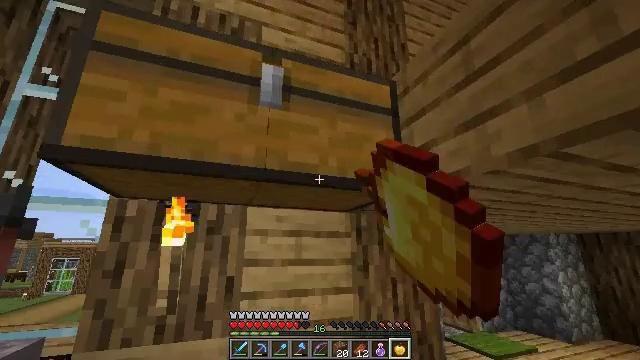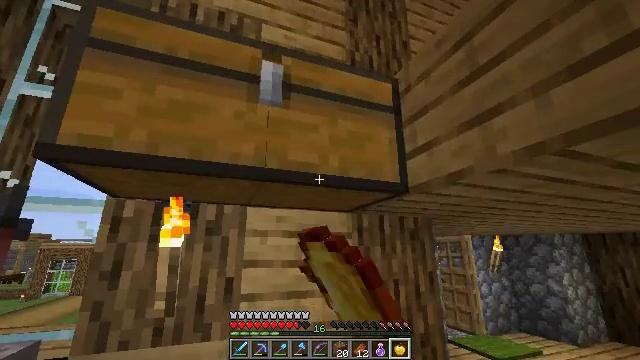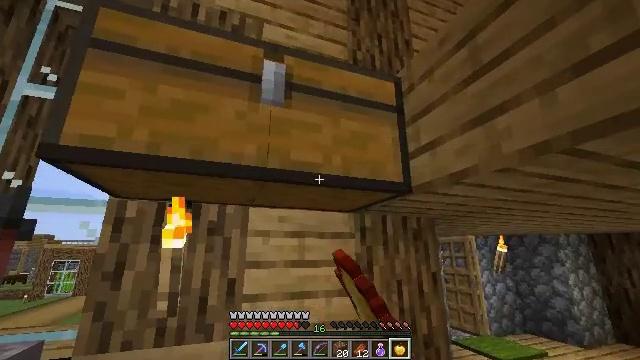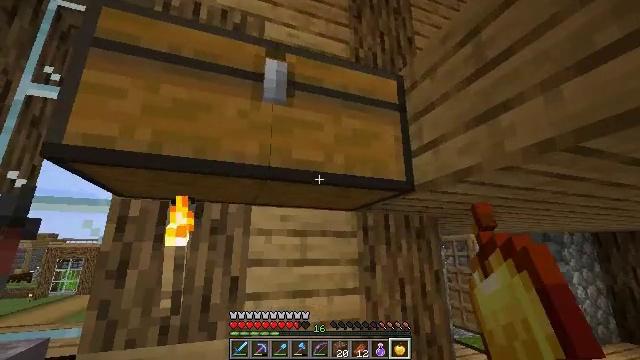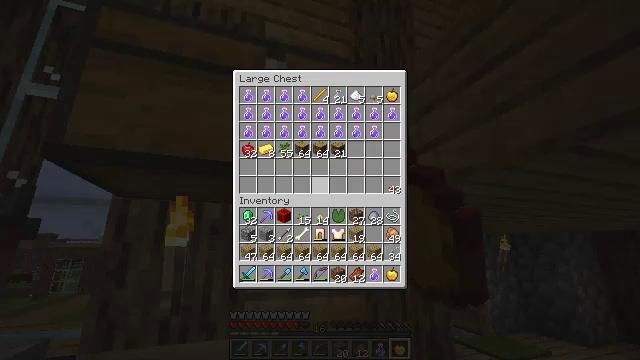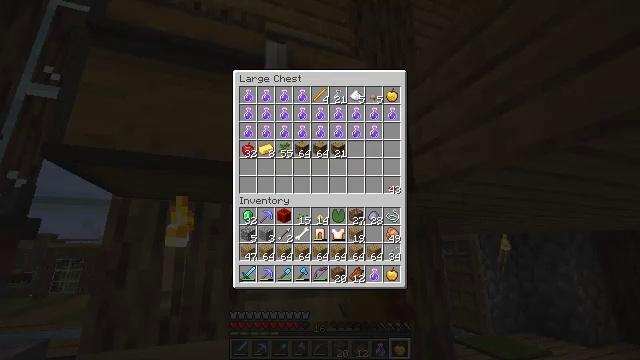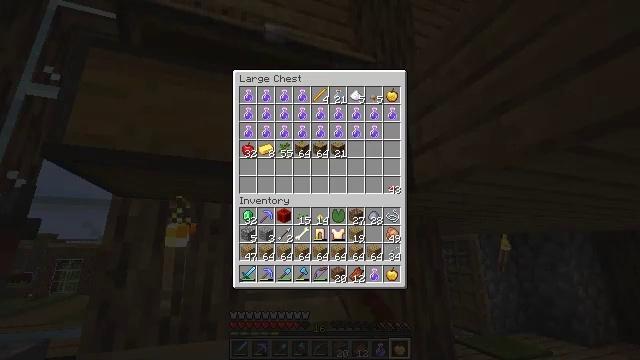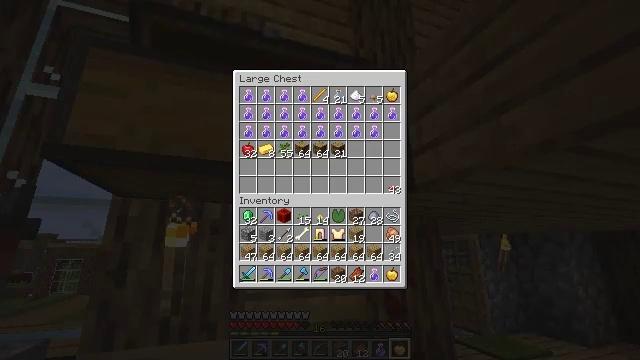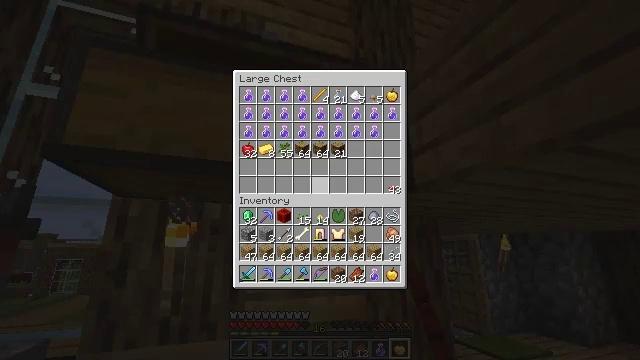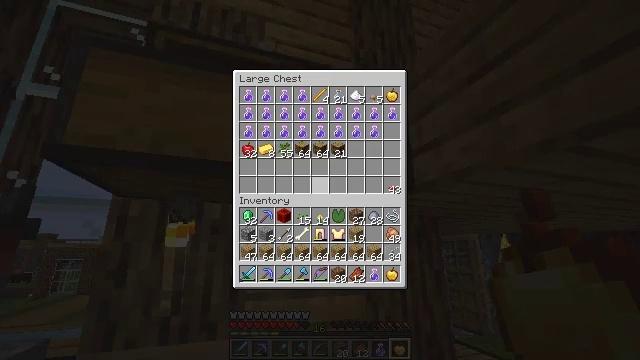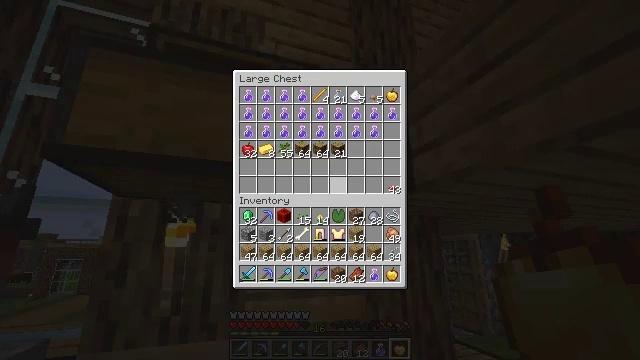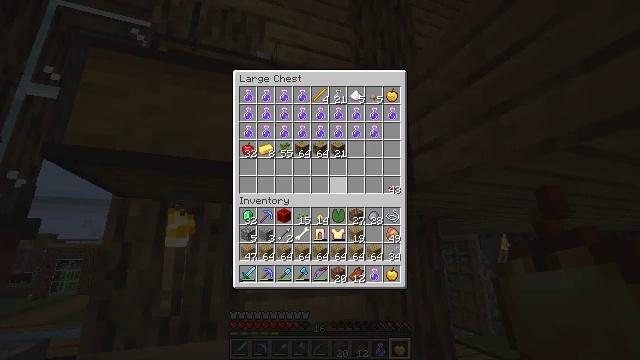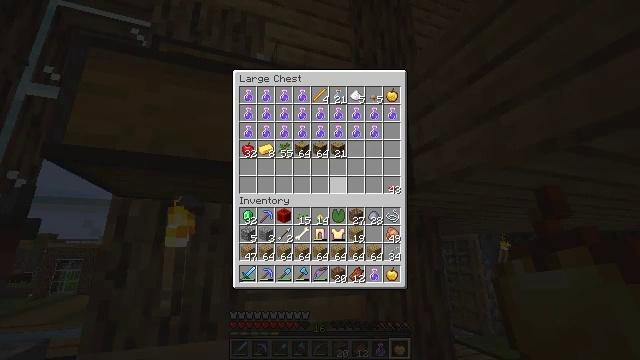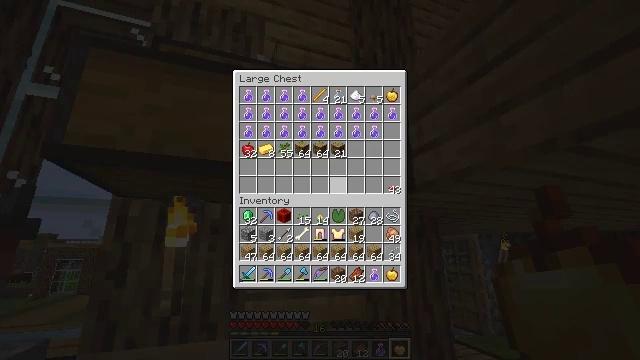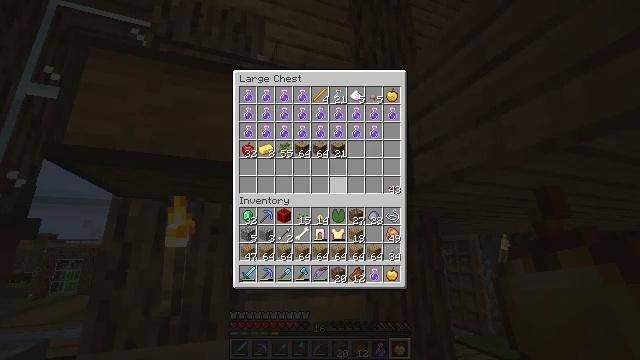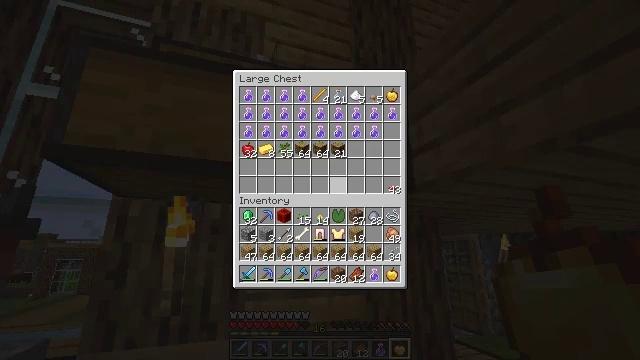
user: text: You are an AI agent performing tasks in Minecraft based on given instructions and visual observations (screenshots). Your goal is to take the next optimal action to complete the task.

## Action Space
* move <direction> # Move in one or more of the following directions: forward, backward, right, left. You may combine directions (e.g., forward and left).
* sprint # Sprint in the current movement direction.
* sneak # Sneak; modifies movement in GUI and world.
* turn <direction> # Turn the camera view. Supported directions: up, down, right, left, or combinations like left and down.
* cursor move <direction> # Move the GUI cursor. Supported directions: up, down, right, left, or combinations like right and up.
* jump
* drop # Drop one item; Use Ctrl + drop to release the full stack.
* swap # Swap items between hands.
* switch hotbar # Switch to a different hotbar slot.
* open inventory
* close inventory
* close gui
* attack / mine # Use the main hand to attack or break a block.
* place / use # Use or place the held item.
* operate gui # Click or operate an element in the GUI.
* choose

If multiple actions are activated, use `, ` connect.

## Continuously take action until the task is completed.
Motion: motion action
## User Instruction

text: Take materials to craft redstone.
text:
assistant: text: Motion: use / place
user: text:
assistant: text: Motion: use / place
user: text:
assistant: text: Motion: use / place
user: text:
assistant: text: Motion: open gui
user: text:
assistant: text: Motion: cursor move left and up
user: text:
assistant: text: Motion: no_op
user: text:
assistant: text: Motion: no_op
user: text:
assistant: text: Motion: no_op
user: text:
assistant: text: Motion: no_op
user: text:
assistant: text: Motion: no_op
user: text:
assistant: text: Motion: no_op
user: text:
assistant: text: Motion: no_op
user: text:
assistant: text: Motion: no_op
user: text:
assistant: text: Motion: no_op
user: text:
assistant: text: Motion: no_op
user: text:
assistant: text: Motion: no_op
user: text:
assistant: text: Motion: no_op
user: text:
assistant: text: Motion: no_op
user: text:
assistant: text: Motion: no_op
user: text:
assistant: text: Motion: no_op
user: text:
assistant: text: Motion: no_op
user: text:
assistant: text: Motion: no_op
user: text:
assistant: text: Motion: no_op
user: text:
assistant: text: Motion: no_op
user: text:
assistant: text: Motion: no_op
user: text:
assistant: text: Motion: no_op
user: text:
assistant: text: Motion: no_op
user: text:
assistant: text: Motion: no_op
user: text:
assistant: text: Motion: no_op
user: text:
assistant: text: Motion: no_op